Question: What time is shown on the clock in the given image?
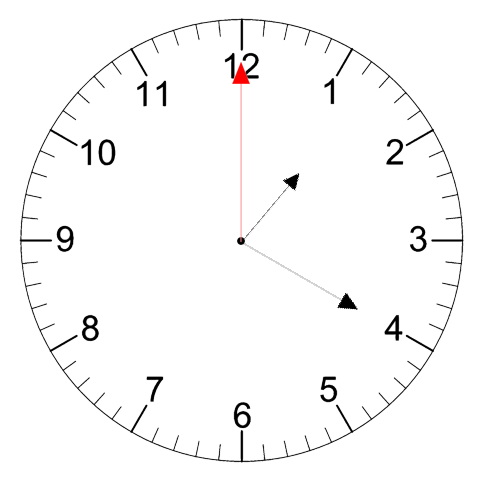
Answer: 01:20:00